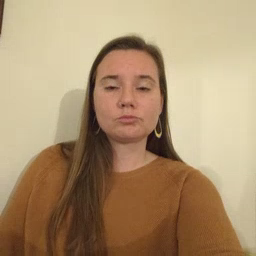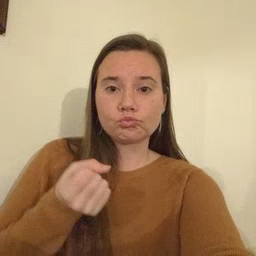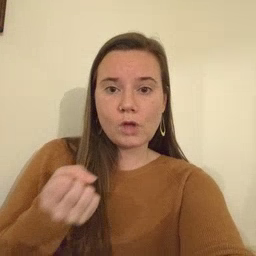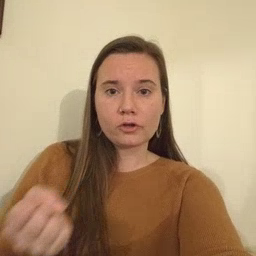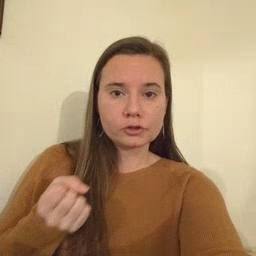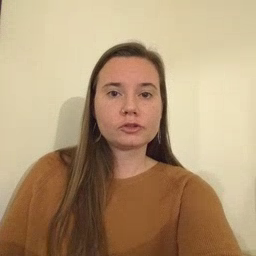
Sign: drawer